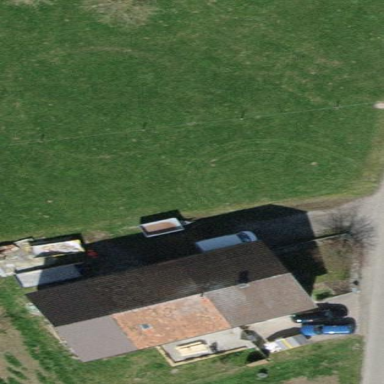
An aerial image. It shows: Farmyard area.